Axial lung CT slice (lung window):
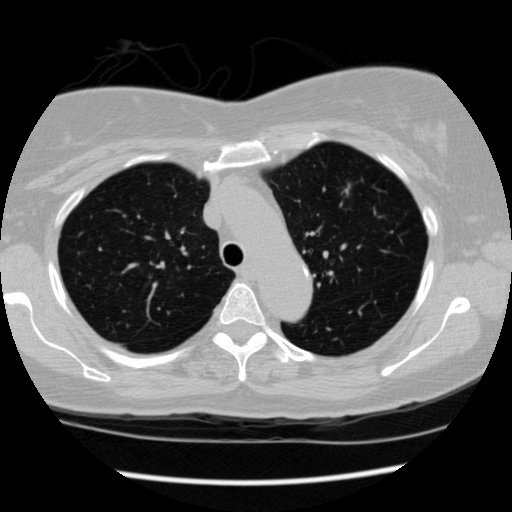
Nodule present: yes
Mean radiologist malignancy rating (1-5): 2.5